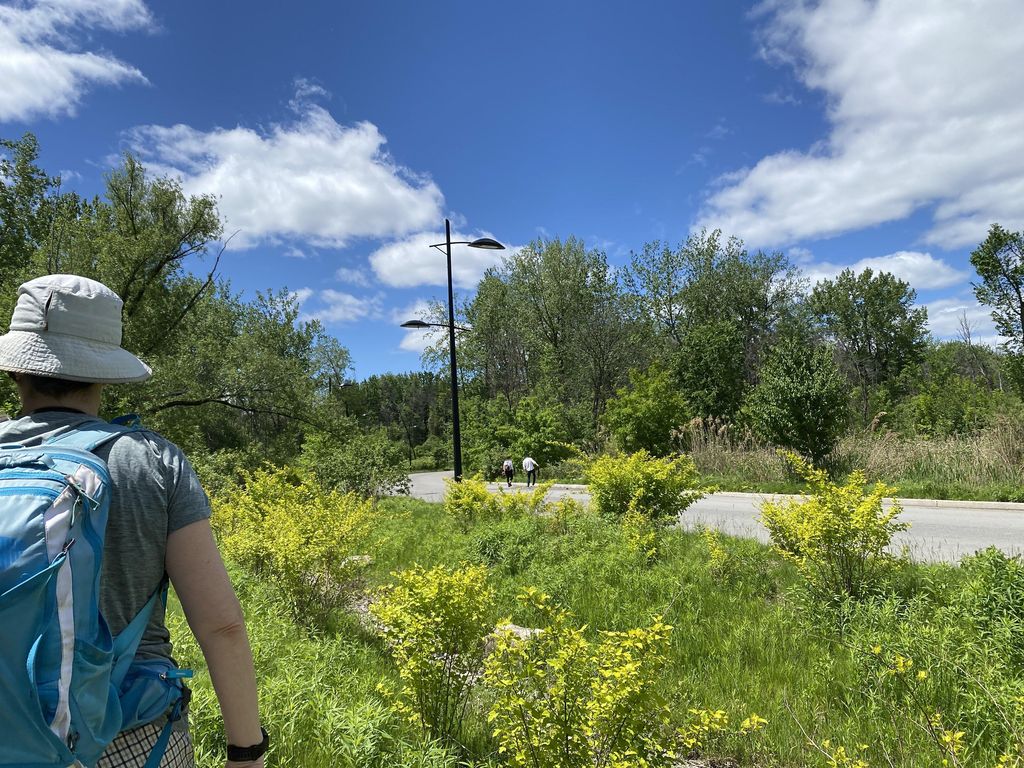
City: montreal